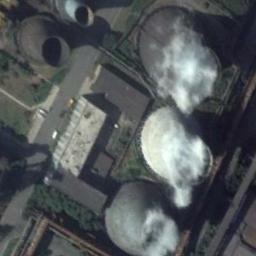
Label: thermal_power_station